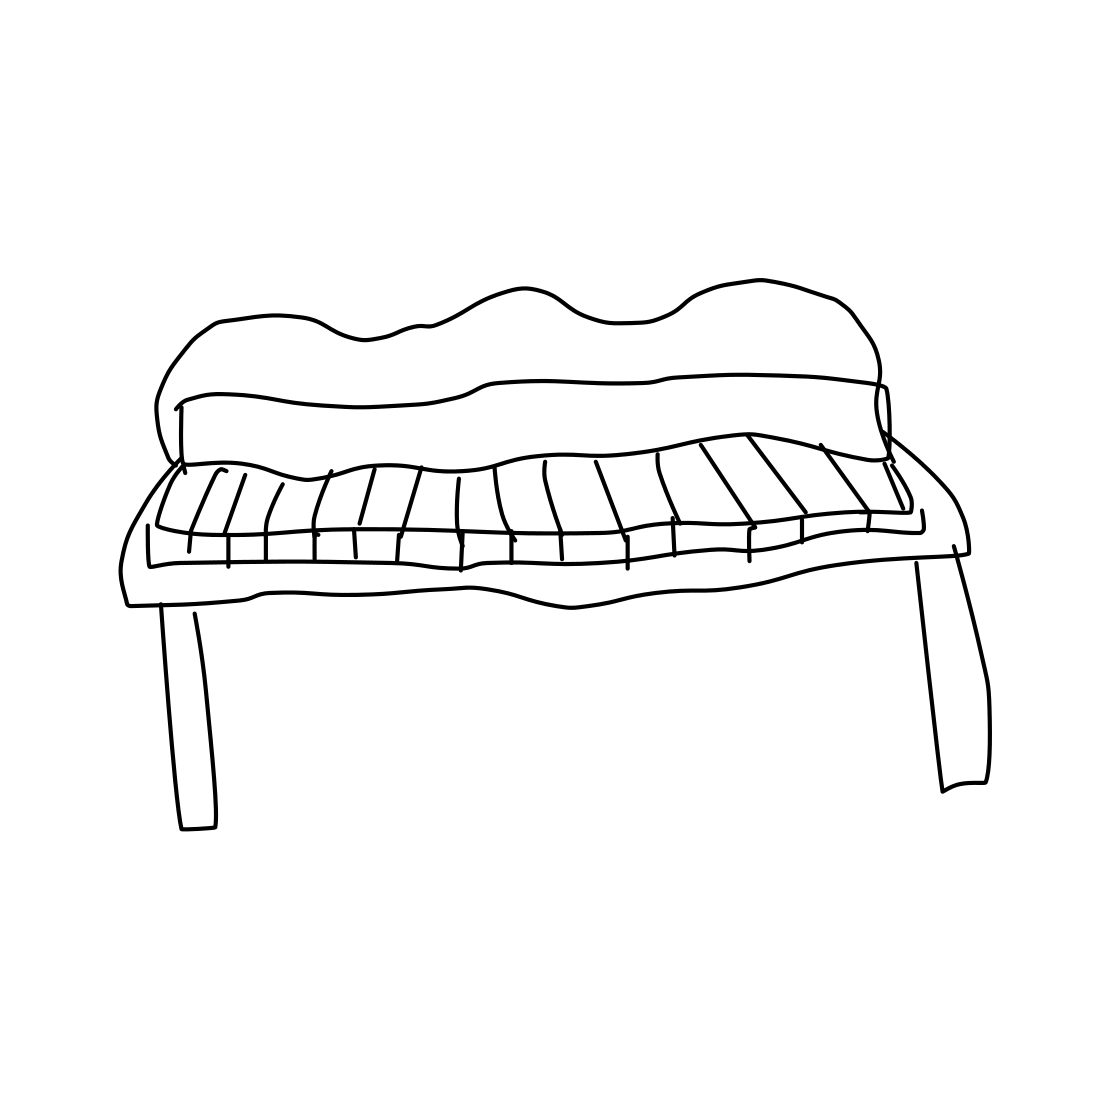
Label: piano